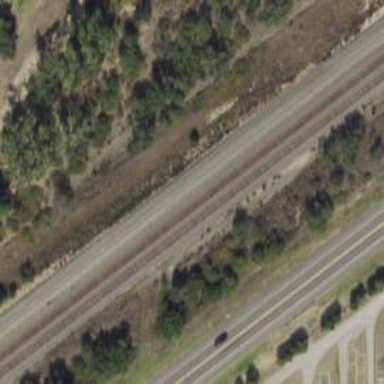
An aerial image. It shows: Railway track.